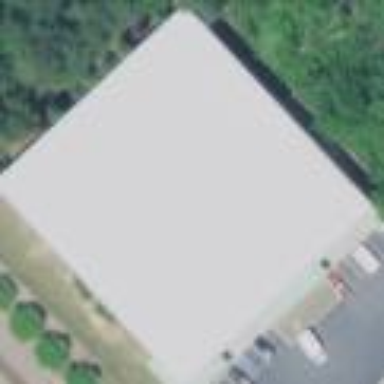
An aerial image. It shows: Building that serves as storage rental shop.